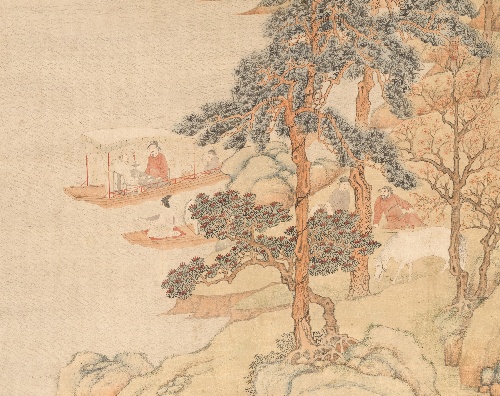
Title: 明   丁雲鵬   潯陽送客圖   軸|Song of the Lute
Artist: Ding Yunpeng
Artist bio: Chinese, 1547–ca. 1628
Date: 1585
Object type: Hanging scroll
Classification: Paintings
Medium: Hanging scroll; ink and color on paper
Culture: China
Period: late Ming dynasty (1368–1644)
Dimensions: Image: 55 5/8 x 18 1/8 in. (141.3 x 46 cm)
Department: Asian Art
Credit line: John Stewart Kennedy Fund, 1913
Accession year: 1913
Repository: Metropolitan Museum of Art, New York, NY
Tags: Mountains|Trees|Boats